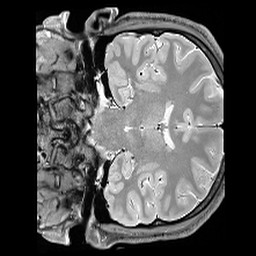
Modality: PDw
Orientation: coronal
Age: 23
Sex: male
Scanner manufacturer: siemens
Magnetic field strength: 3 T
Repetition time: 6.49 s
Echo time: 0.016 s